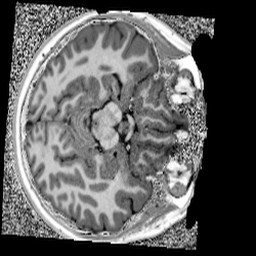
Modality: UNIT1
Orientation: axial
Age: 11
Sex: female
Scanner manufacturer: siemens
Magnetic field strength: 3 T
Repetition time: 4 s
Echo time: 0.00303 s